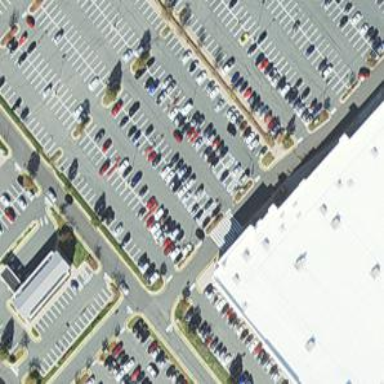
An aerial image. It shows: Parking space is available.